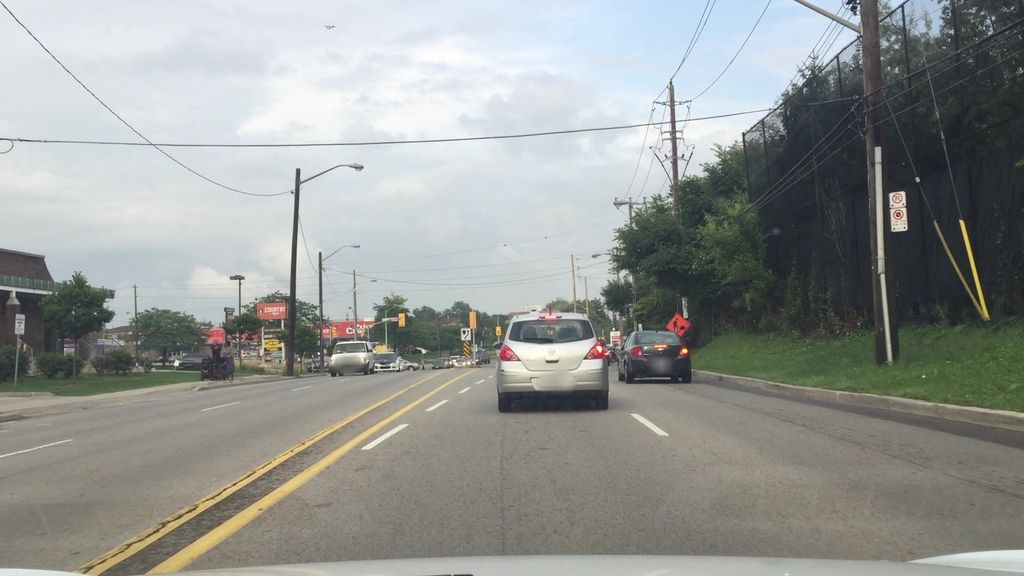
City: toronto